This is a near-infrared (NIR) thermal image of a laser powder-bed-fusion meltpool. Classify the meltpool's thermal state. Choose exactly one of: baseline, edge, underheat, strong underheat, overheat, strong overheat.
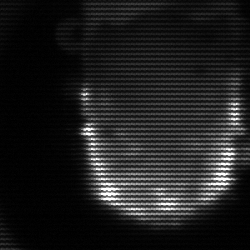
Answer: baseline